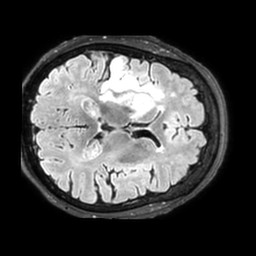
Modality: FLAIR
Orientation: axial
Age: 70
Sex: female
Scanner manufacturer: philips
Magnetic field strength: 3 T
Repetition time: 4.8 s
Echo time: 0.34 s